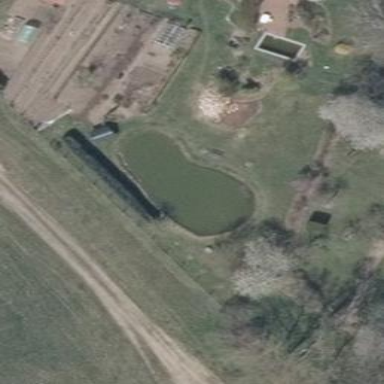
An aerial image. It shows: Serene pond surrounded by nature.